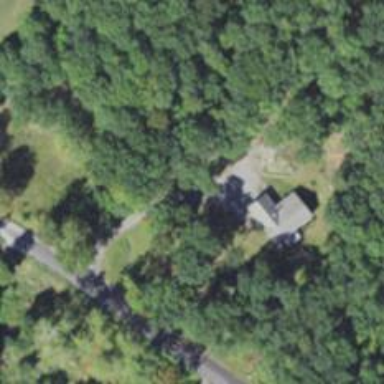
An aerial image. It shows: Driveway.